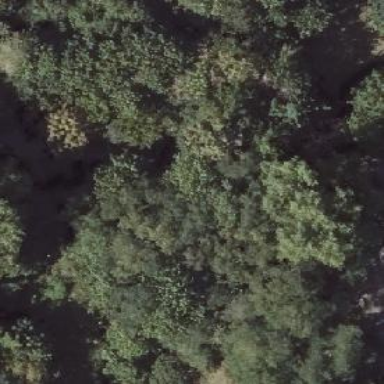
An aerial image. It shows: Mixed woodland area with various types of leaves.